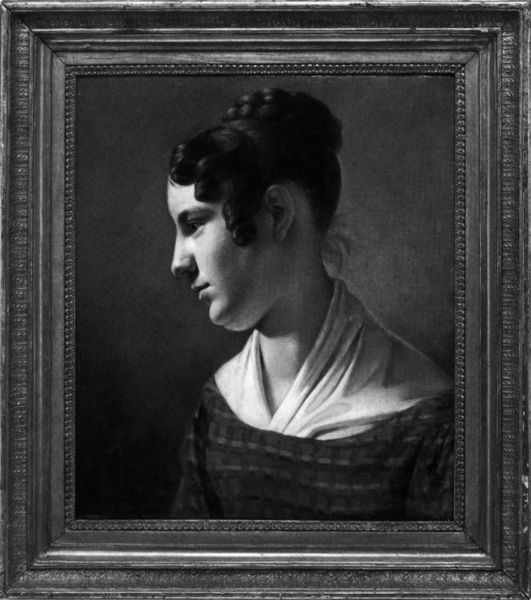
Titel: Mädchen
Künstler: Theodor Leopold Weller
Institution: München, Städtische Galerie im Lenbachhaus
Schlagwörter: gemälde, weiß, mädchen, frau, grau, haar, kleid, licht, mund, nase, ohr, profil, schwarz, blick, jung, gesicht, kleidung, rahmen, hals, portrait, porträt, auge, kind, brünett, locke, locken, dutt, seitlich, zopf, augenbraue, haarknoten, schwarzweiß, doppelkinn, unschuld, 18. jahrhundert, öocke